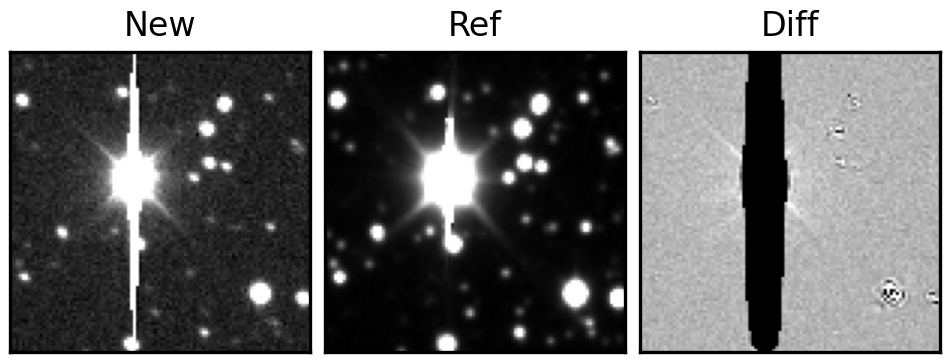
Label: bogus